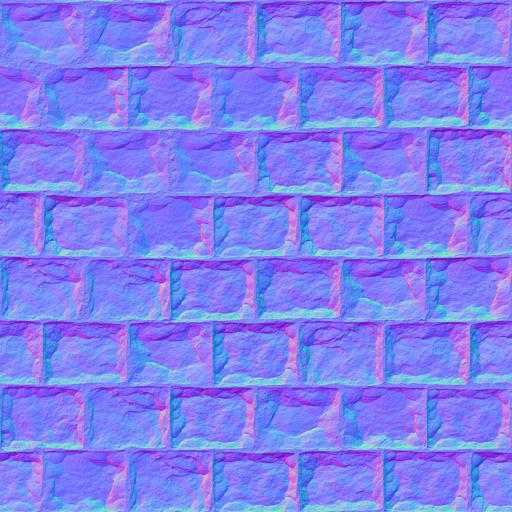
brick bricks dirt dirty medival old